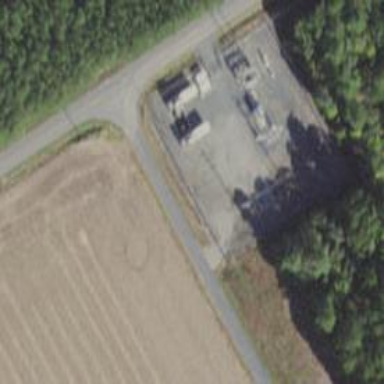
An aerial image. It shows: Generator is pictured.